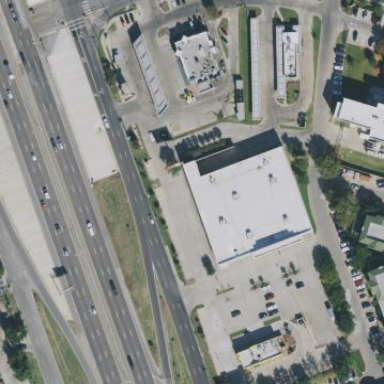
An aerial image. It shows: Retail building.